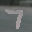
Label: 7